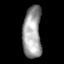
Tissue: lung
Cell type: T cells
Senescence score: 0.5429
Nuclear area (px): 939
Mean DAPI intensity: 158.248